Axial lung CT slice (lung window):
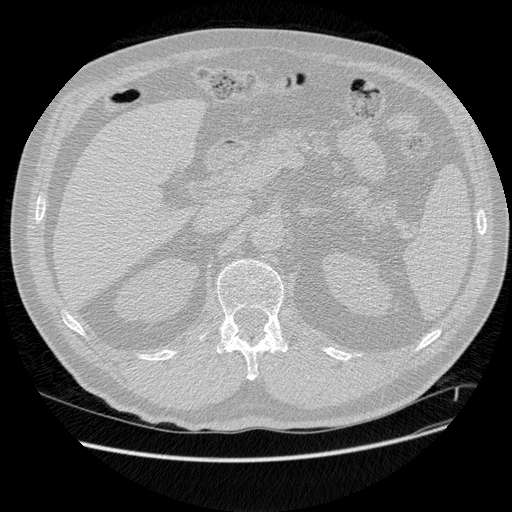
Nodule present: no